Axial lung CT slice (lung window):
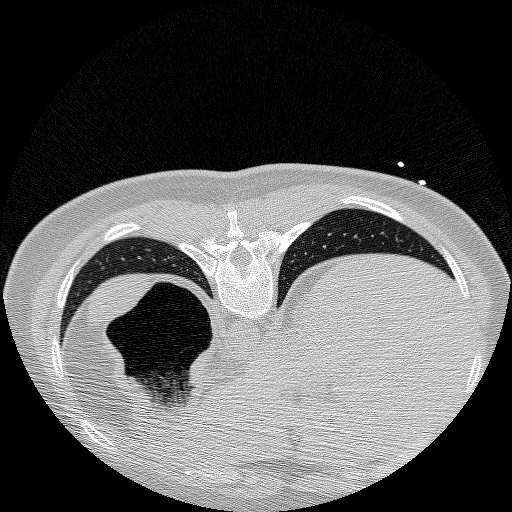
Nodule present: no